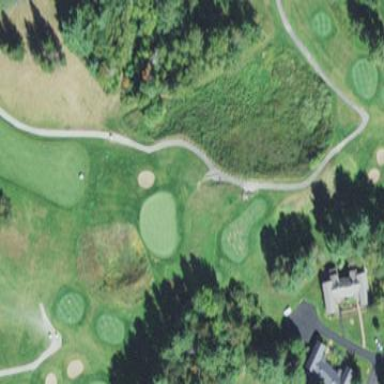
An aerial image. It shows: Rough area on grassy golf course.